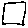
Label: square